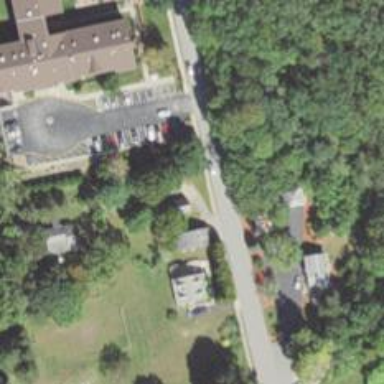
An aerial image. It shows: Residential driveway designated as service road.